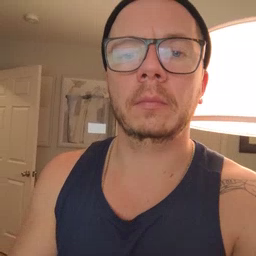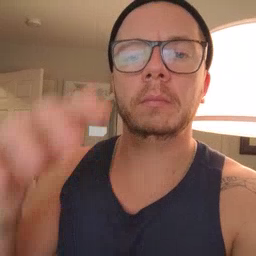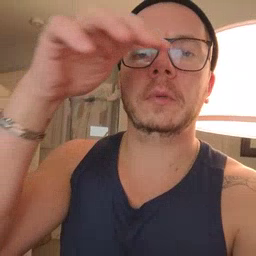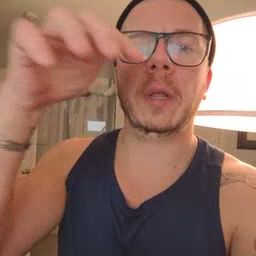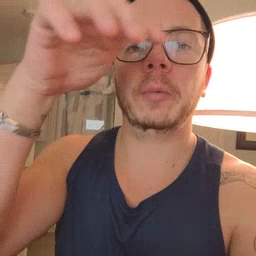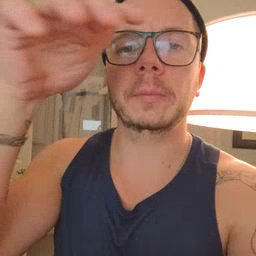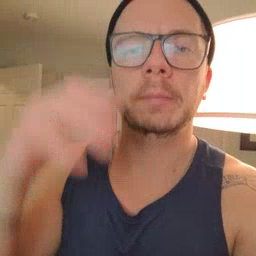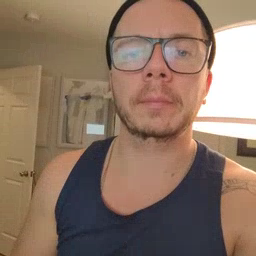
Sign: cloud